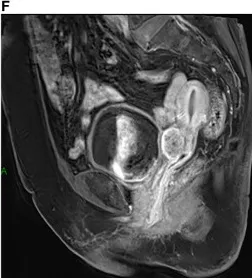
(F) Sagittal contrast-enhanced MR image showed mild to moderate heterogeneous enhancement of the lesion, presenting rim-enhancement.
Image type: radiology (mri)